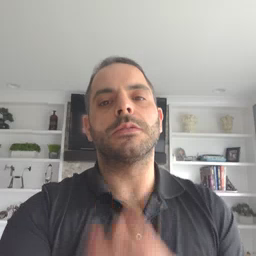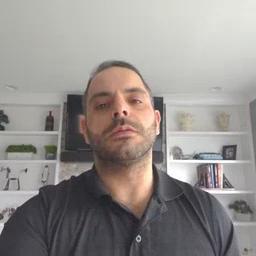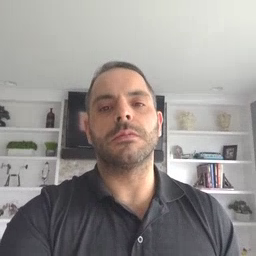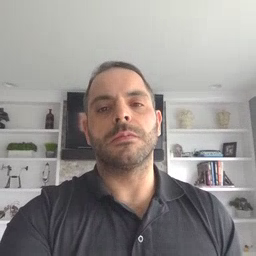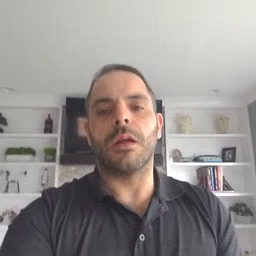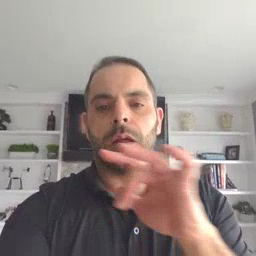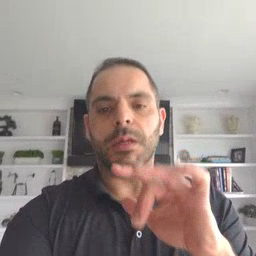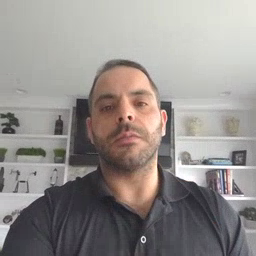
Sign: empty